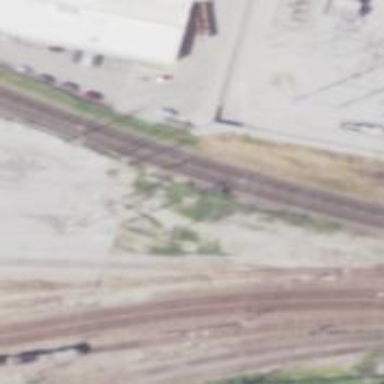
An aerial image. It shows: Light rail railway with electrified contact line.